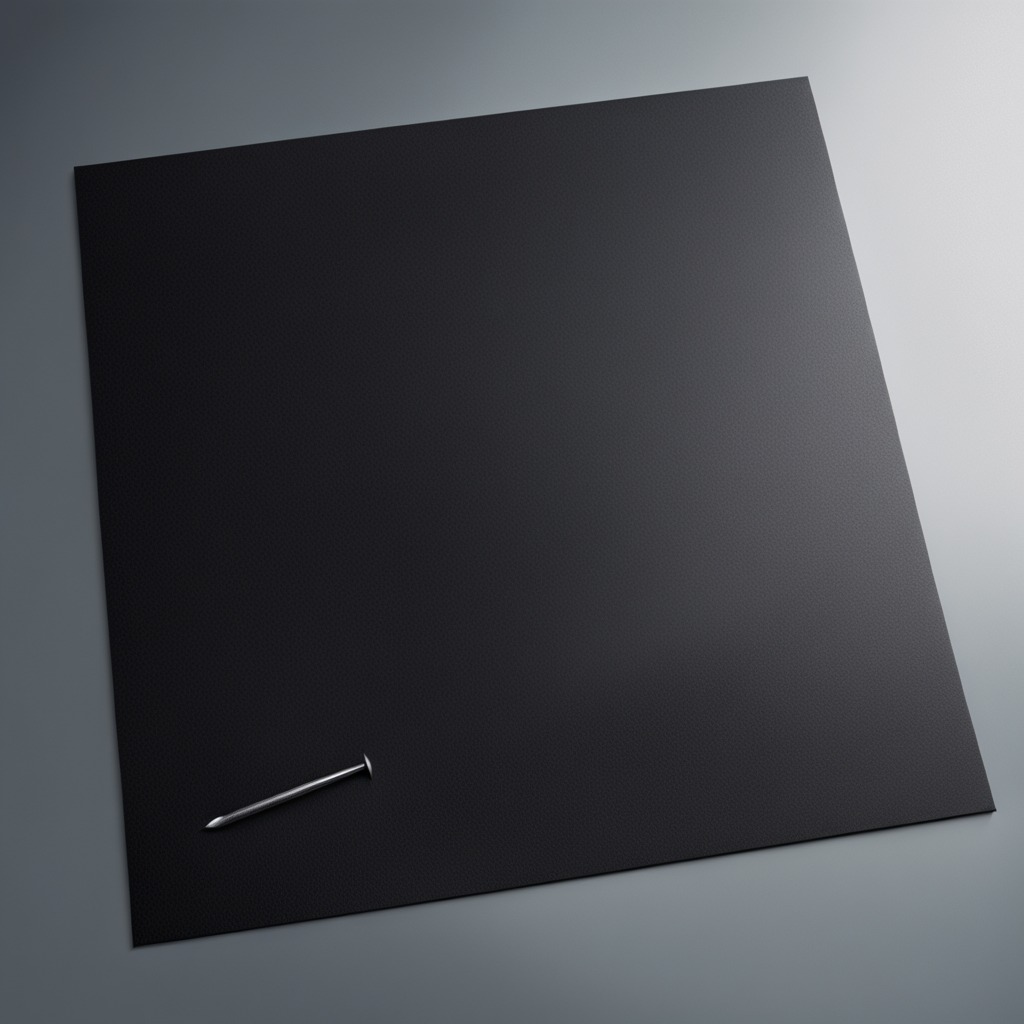
A nail is lying on the granite tabletop.